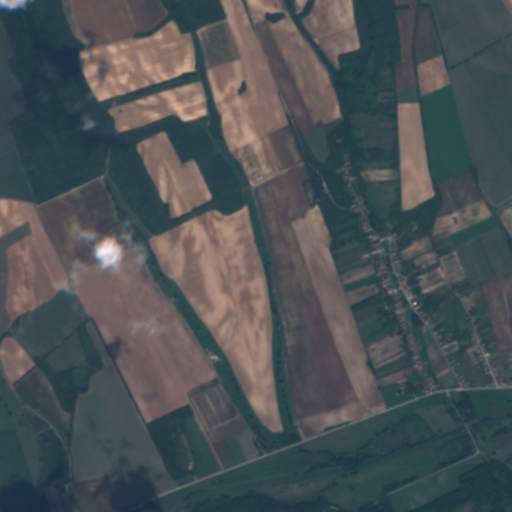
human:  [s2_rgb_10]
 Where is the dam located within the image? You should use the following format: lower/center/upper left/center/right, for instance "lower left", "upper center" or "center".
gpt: The dam is located in the lower left of the image.
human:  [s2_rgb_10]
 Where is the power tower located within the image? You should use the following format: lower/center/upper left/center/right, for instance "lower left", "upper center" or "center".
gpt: The power tower is located in the left of the image.
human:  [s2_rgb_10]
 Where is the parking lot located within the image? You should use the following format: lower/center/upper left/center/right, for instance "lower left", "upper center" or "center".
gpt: There is no parking lot in the image.